Question: I subclassed UIView: <URL> and when I add it to another view of a UIViewController:
'''
self.myView = MyView.newAutoLayoutView()
self.myView.backgroundColor = UIColor.redColor()
self.view.addSubview(self.myView)
'''
the red background is missing. It seems that 'myView' has no width and height. However the content is visible:

I have to hard code the dimension:
'''
self.myView.autoSetDimensionsToSize(CGSize(width: 100, height: 100))
'''
but shouldn't it grow automatically by the size of the content? I use swift, xcode6.1 and iOS8.1
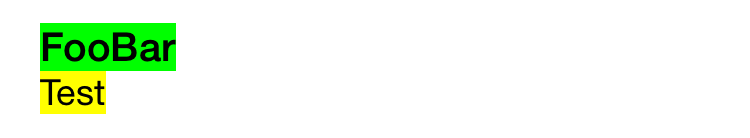
Answer: Views do not automatically grow to fit their content. If you enable 'clipsToBounds' on your view, you will see the content disappear. Alternatively, if you put a button as part of your content, you will see it but be unable to interact with it because it is outside of its 'superview''s bounds.
In your subclass, you could implement the 'sizeToFit' or 'sizeThatFits:' methods, but these are not going to be automatically called by the system. You should consider assigning constraints for your view in your storyboard. If you're not using a storyboard, you will need to assign a frame in your 'viewWillLayoutSubviews' or 'layoutSubviews' method.
Storyboards will also like your custom view better if you implement 'intrinsicContentSize'.